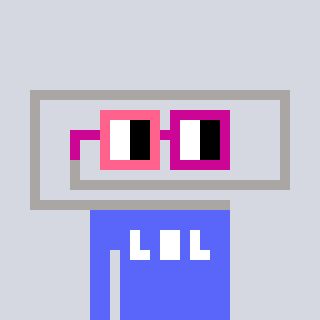
a pixel art character with square pink and red glasses, a paperclip-shaped head and a purple-colored body on a cool background